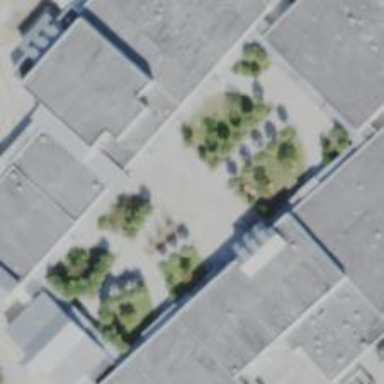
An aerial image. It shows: School.